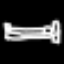
Label: bed